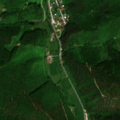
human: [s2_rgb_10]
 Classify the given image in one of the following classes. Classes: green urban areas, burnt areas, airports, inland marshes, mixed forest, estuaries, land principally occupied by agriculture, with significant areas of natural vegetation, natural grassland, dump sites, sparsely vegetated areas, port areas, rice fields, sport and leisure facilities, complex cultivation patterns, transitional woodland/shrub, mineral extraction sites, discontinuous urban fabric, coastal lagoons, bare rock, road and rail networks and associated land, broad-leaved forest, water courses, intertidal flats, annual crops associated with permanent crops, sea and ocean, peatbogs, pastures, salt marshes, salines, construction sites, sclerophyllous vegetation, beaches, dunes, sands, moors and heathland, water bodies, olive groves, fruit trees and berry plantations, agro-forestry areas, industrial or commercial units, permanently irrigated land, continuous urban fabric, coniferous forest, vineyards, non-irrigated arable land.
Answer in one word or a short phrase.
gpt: complex cultivation patterns, broad-leaved forest, mixed forest